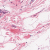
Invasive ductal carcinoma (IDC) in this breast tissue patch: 0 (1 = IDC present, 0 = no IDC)